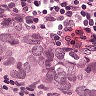
Metastatic tissue present: yes